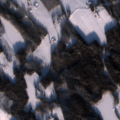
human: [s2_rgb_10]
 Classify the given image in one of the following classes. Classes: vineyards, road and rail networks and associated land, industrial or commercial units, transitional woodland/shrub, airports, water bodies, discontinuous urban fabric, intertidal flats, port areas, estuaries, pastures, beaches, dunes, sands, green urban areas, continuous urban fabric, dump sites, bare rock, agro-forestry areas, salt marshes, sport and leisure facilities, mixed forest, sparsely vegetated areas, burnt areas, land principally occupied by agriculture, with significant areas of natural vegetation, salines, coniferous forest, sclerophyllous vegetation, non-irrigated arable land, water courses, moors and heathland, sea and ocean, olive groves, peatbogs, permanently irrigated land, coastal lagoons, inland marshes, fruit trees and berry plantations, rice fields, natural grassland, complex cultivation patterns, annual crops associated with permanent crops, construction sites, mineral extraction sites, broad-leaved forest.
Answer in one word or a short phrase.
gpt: land principally occupied by agriculture, with significant areas of natural vegetation, coniferous forest, mixed forest, transitional woodland/shrub